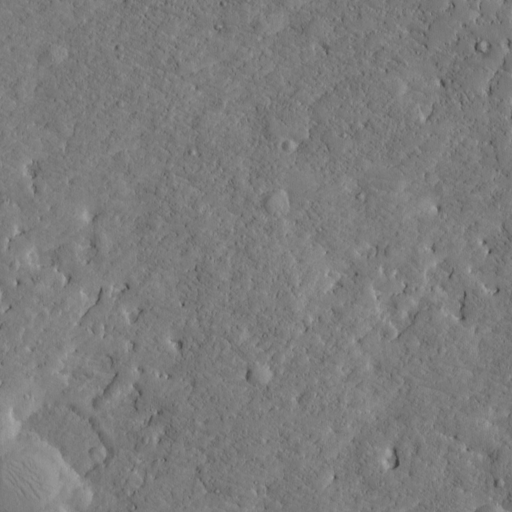
Classes present: Background